Question: I have created following command line to run cron job after every 2minutes
'''
2 * * * * php -f /home/u260451427/public_html/cron/cron_sms_sending_queue.php
'''
my sever configuration look something like that
but its not working.
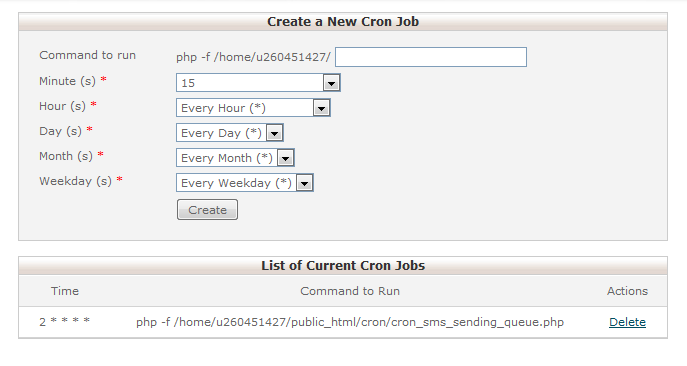
Answer: '2 * * * * <command>' will run every 2nd minute past every hour.
From 'man 5 cron':
'''
Step values can be used in conjunction with ranges...
Steps are also permitted after an asterisk, so if you
want to say ''every two hours'', just use */2
'''
Therefore your crontab entry should be
'*/2 * * * * <command>'